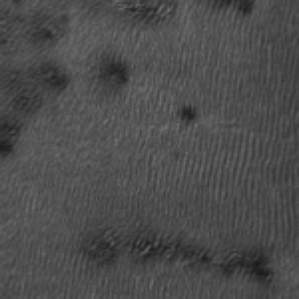
Label: frost